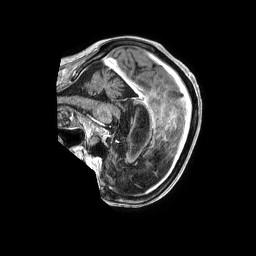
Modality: T1w
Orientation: sagittal
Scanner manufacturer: philips
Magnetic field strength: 1.5 T
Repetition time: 0.007769 s
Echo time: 0.003624 s